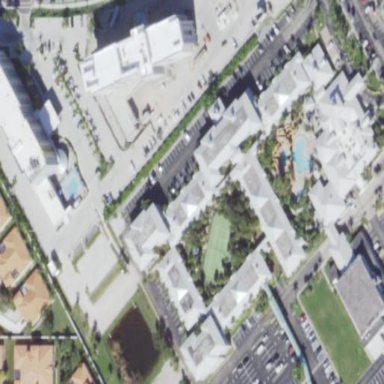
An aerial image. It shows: Hotel building.